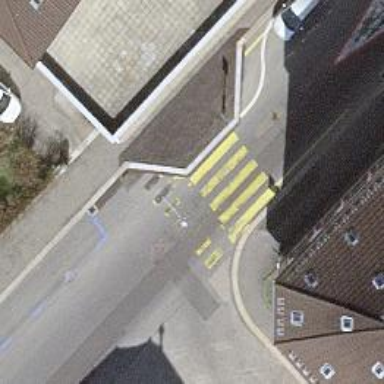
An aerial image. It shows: Uncontrolled zebra crossing.